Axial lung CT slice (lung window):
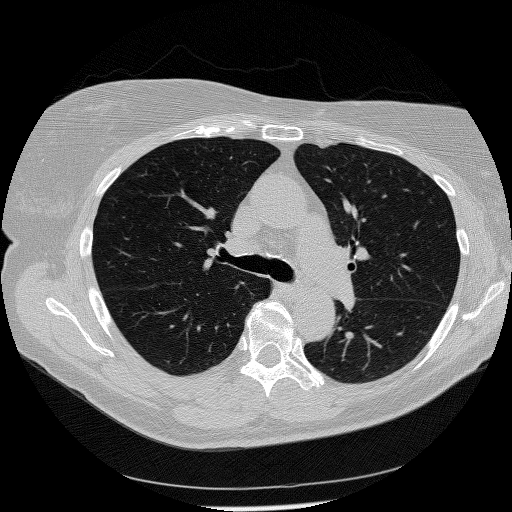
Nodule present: no